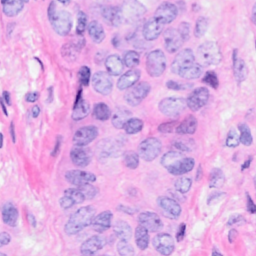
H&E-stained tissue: Breast